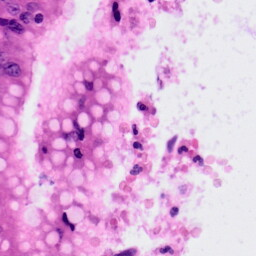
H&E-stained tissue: Colon